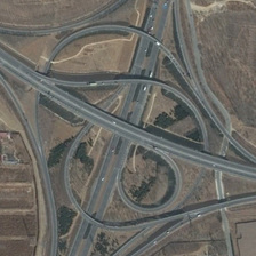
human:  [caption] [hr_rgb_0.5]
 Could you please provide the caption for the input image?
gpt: here is a rather complicated traffic facility with a highway flyover and its side roads spanning the road below in this bare field .

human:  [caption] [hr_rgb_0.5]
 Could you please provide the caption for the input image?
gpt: a viaduct with loops in the center is located on the bareland with sparse jungle .

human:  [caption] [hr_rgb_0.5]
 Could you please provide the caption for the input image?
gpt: The Diamand-shaped viaduct and ring road are in its center, on a bare land with sparse jungles.

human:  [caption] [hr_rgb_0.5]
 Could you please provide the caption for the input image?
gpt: yellow plants and barelands are near a complicated viaduct .

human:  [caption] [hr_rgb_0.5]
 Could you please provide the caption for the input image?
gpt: In the middle of the diamond viaduct and ring road, on the bare ground, dense jungle.